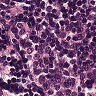
Metastatic tissue present: no